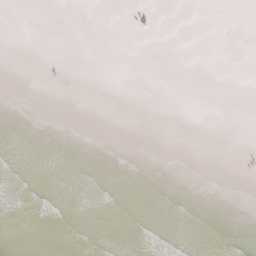
Label: beach